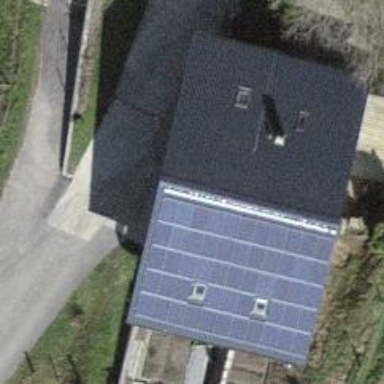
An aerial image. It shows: Solar photovoltaic panel generator.